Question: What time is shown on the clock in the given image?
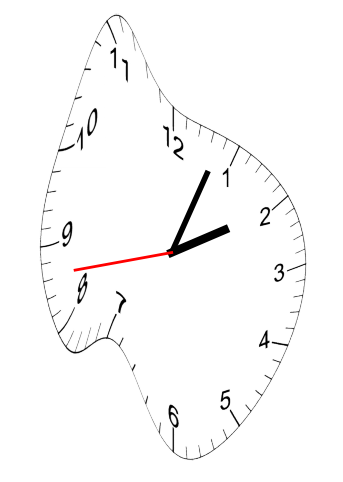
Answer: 02:03:43